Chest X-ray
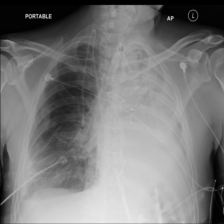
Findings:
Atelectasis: positive
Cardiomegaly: negative
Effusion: positive
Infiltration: negative
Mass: negative
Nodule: negative
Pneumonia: negative
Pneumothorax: negative
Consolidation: negative
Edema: negative
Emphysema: negative
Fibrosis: negative
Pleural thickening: negative
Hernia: negative